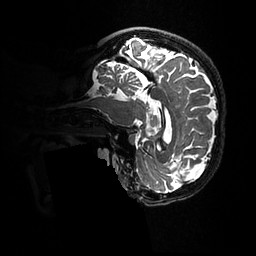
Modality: T2w
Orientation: sagittal
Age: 65
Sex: female
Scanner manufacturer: ge
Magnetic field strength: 3 T
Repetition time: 3.202 s
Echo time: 0.06568 s